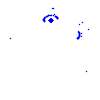
Particle: pion